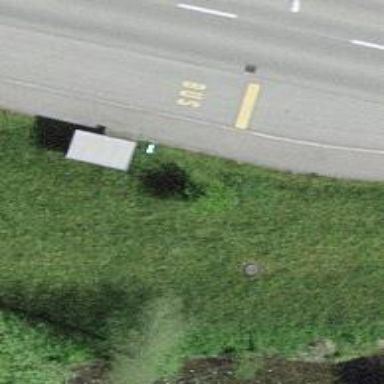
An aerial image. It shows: Bus stop with shelter. It is platform for public transport.